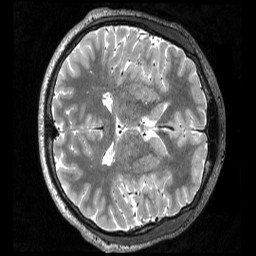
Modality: T2w
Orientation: axial
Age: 19
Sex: male
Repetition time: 3.2 s
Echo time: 0.563 s